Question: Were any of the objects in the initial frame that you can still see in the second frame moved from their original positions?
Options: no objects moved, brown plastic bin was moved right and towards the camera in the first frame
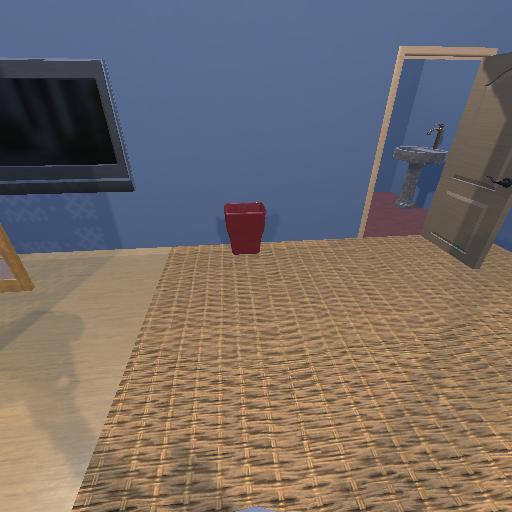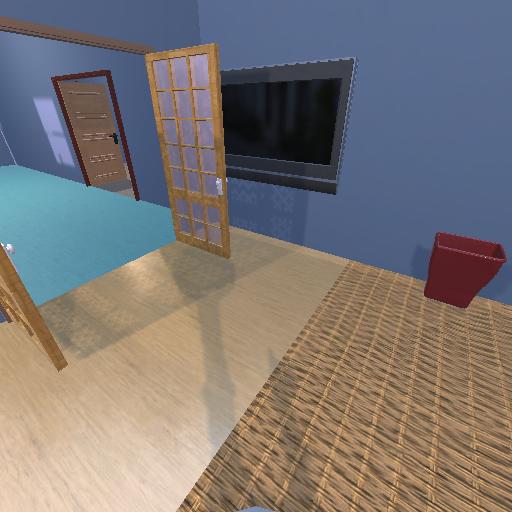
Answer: no objects moved